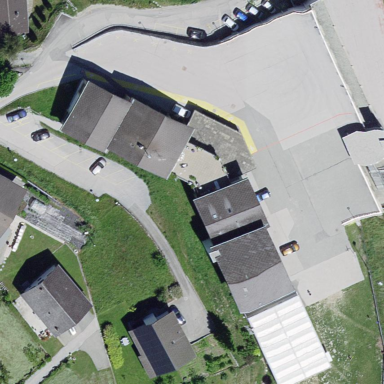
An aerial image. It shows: School.